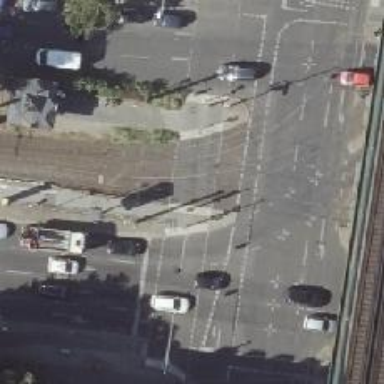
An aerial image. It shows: Tram crossing on the railway.